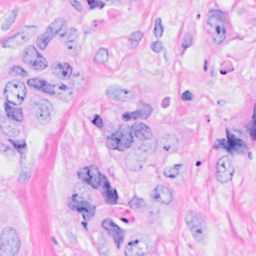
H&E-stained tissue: Breast